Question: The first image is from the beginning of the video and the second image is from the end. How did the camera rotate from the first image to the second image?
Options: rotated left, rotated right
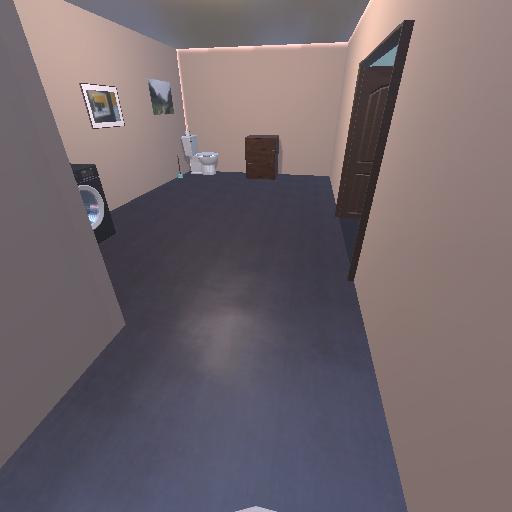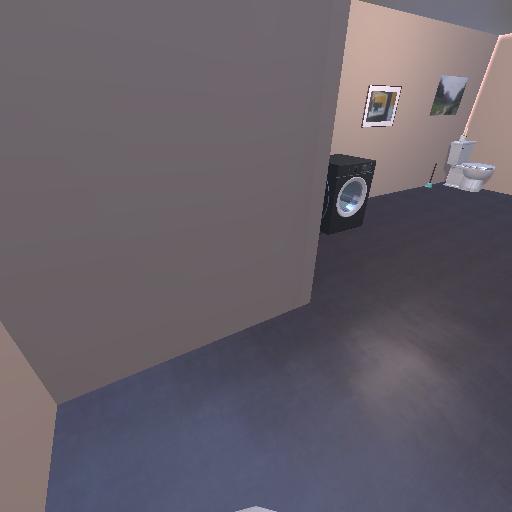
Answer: rotated left